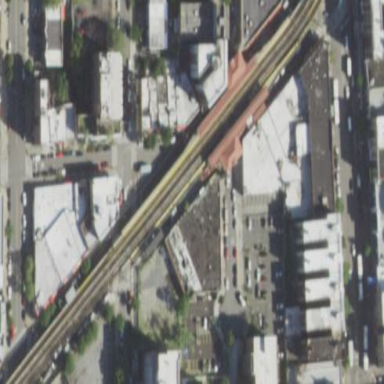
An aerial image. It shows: Bridge leading to railway platform for public transport.